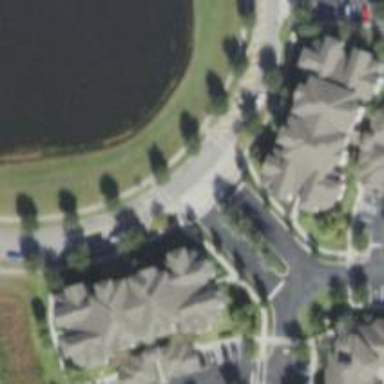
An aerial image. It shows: Residential road that intersects with roundabout.